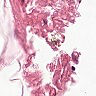
Metastatic tissue present: no